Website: slack
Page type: payment
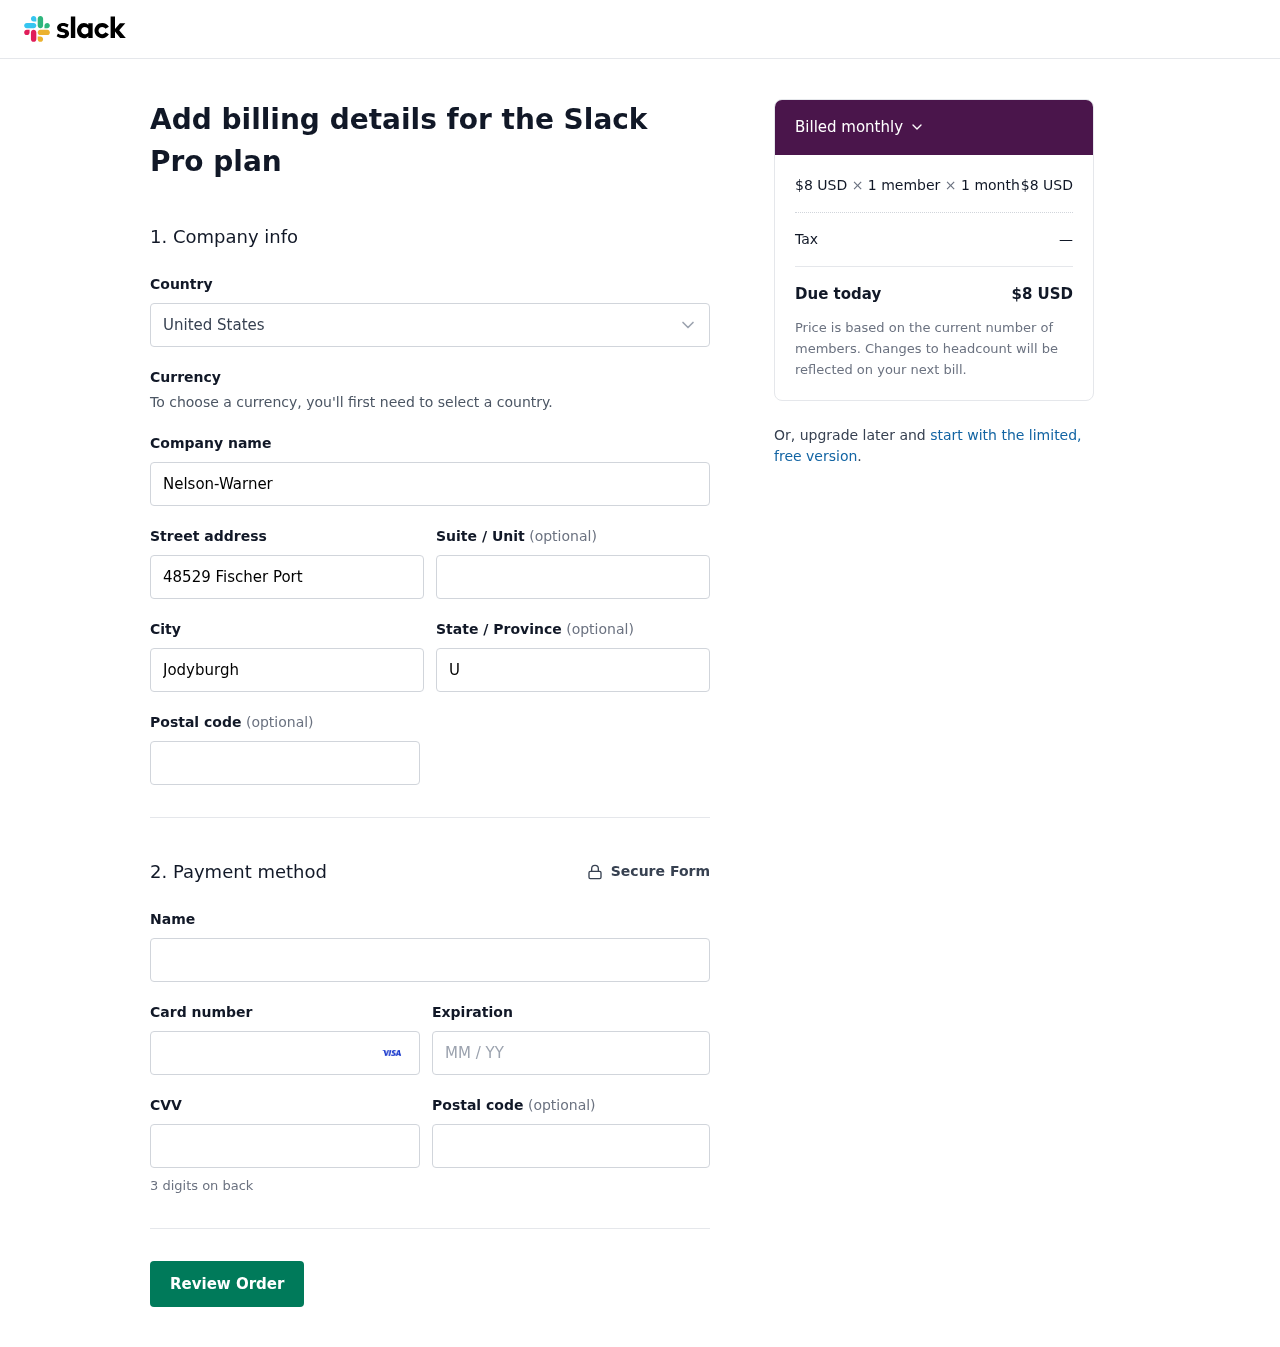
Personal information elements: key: PII_COUNTRY
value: United States
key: PII_COMPANY
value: Nelson-Warner
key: PII_STREET
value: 48529 Fischer Port
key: PII_CITY
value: Jodyburgh
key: PII_STATE
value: Utah
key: PII_POSTCODE
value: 26151
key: PII_FULLNAME
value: William Gray
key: PII_CARD_NUMBER
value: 4628 7312 3011 9483
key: PII_CARD_EXPIRY
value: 12/27
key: PII_CARD_CVV
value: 806
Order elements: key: ORDER_PRICE_PER_MEMBER
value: $8 USD
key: ORDER_NUM_MEMBERS
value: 1 member
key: ORDER_NUM_MONTHS
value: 1 month
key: ORDER_SUBTOTAL
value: $8 USD
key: ORDER_TAX
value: —
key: ORDER_TOTAL
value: $8 USD